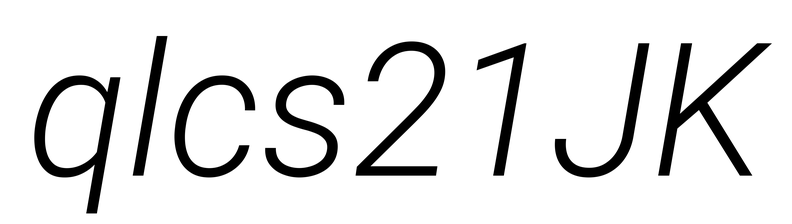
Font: Roboto-Italic_Light_Italic